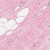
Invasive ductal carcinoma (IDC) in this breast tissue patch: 0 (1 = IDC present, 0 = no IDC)